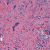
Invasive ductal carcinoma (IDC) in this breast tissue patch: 1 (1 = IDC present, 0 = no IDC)